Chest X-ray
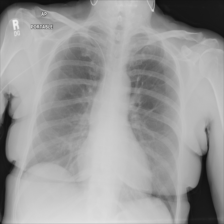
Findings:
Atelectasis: negative
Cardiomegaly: negative
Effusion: negative
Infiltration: negative
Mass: negative
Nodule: negative
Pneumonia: negative
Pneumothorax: negative
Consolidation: negative
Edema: negative
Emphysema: negative
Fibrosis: negative
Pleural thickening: negative
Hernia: negative